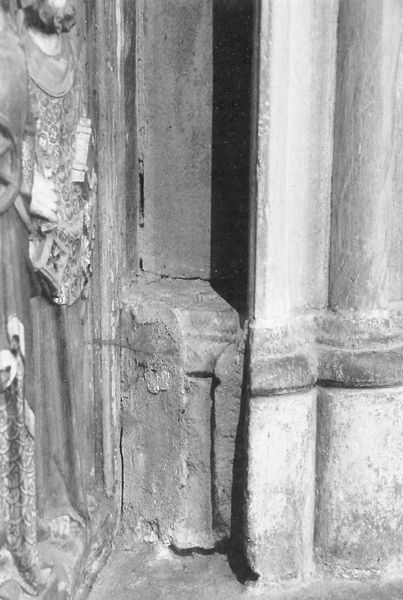
Titel: Mausoleum der hl. Elisabeth
Standort: Marburg, Elisabethkirche (EU - D - H)
Schlagwörter: mann, schatten, weiß, fenster, holz, licht, schwarz, säule, alt, bart, wand, architektur, sockel, stein, kirche, figur, relief, ecke, leer, risse, mauer, rad, architecture, chair, church, column, stair, white, black, gray, grey, old, painting, robe, wall, detail, foto, kante, nische, buch, schwarzweiss, portal, wappen, sims, kaputt, hand, wood, sandstein, dienst, antik, stone, building, heiliger, feet, heilige, schlüssel, entrance, russe, black and white, trim, fotographie, shadow, beard, photo, plaster, sculpture, statue, door, outside, neck, temple, relif, brick, foot, spalt, fingers, beschädigt, book, christ, frühgotik, pillar, einkerbung, porös, carving, mosaic, photograph, wheel, cracks, painted, apostle, concrete, stucco, architectural, pipe, corner, toe, toes, carved, low relief, edge, crack, damage, decay, piece, prist, between